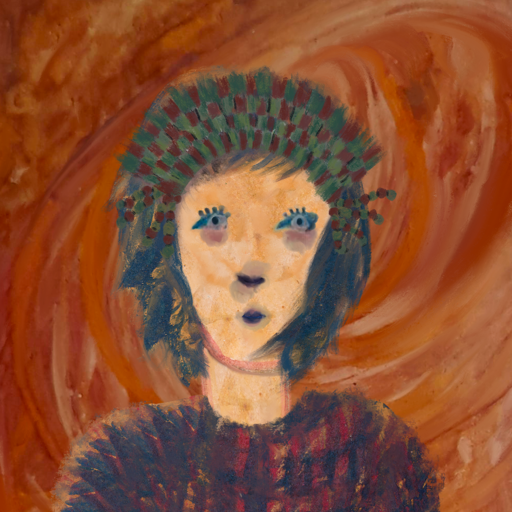
Background: Pious_Lady, Head And Neck Front: Childish, Face Front: Hill_Girl, Bust: In_The_Sun, Hair Front: InTheSun, Head Accessory: After_Raid_Crown, Second Necklace: Blank, Necklace: Blank, Baby: Blank